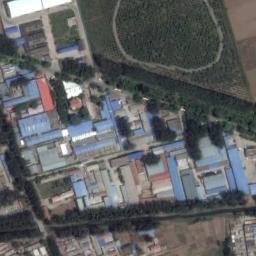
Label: industrial_area